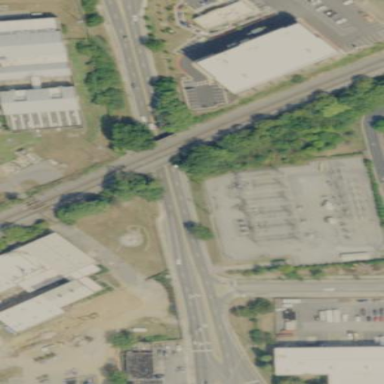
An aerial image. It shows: Distribution power substation secured by fence.